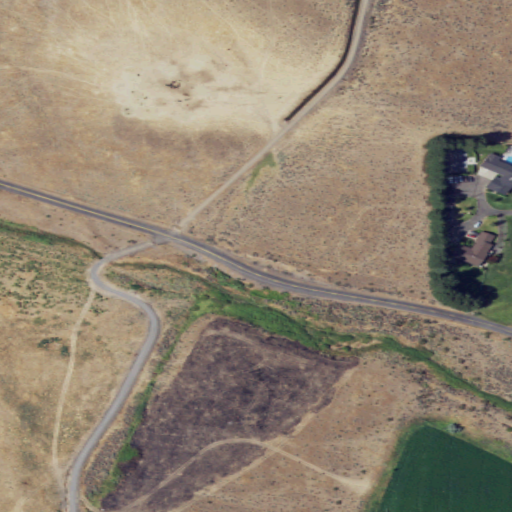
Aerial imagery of valley in Washington named Sheep Canyon containing shrub, pasture, grassland, open development, cultivated crops, medium intensity development, and low intensity development